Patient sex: F
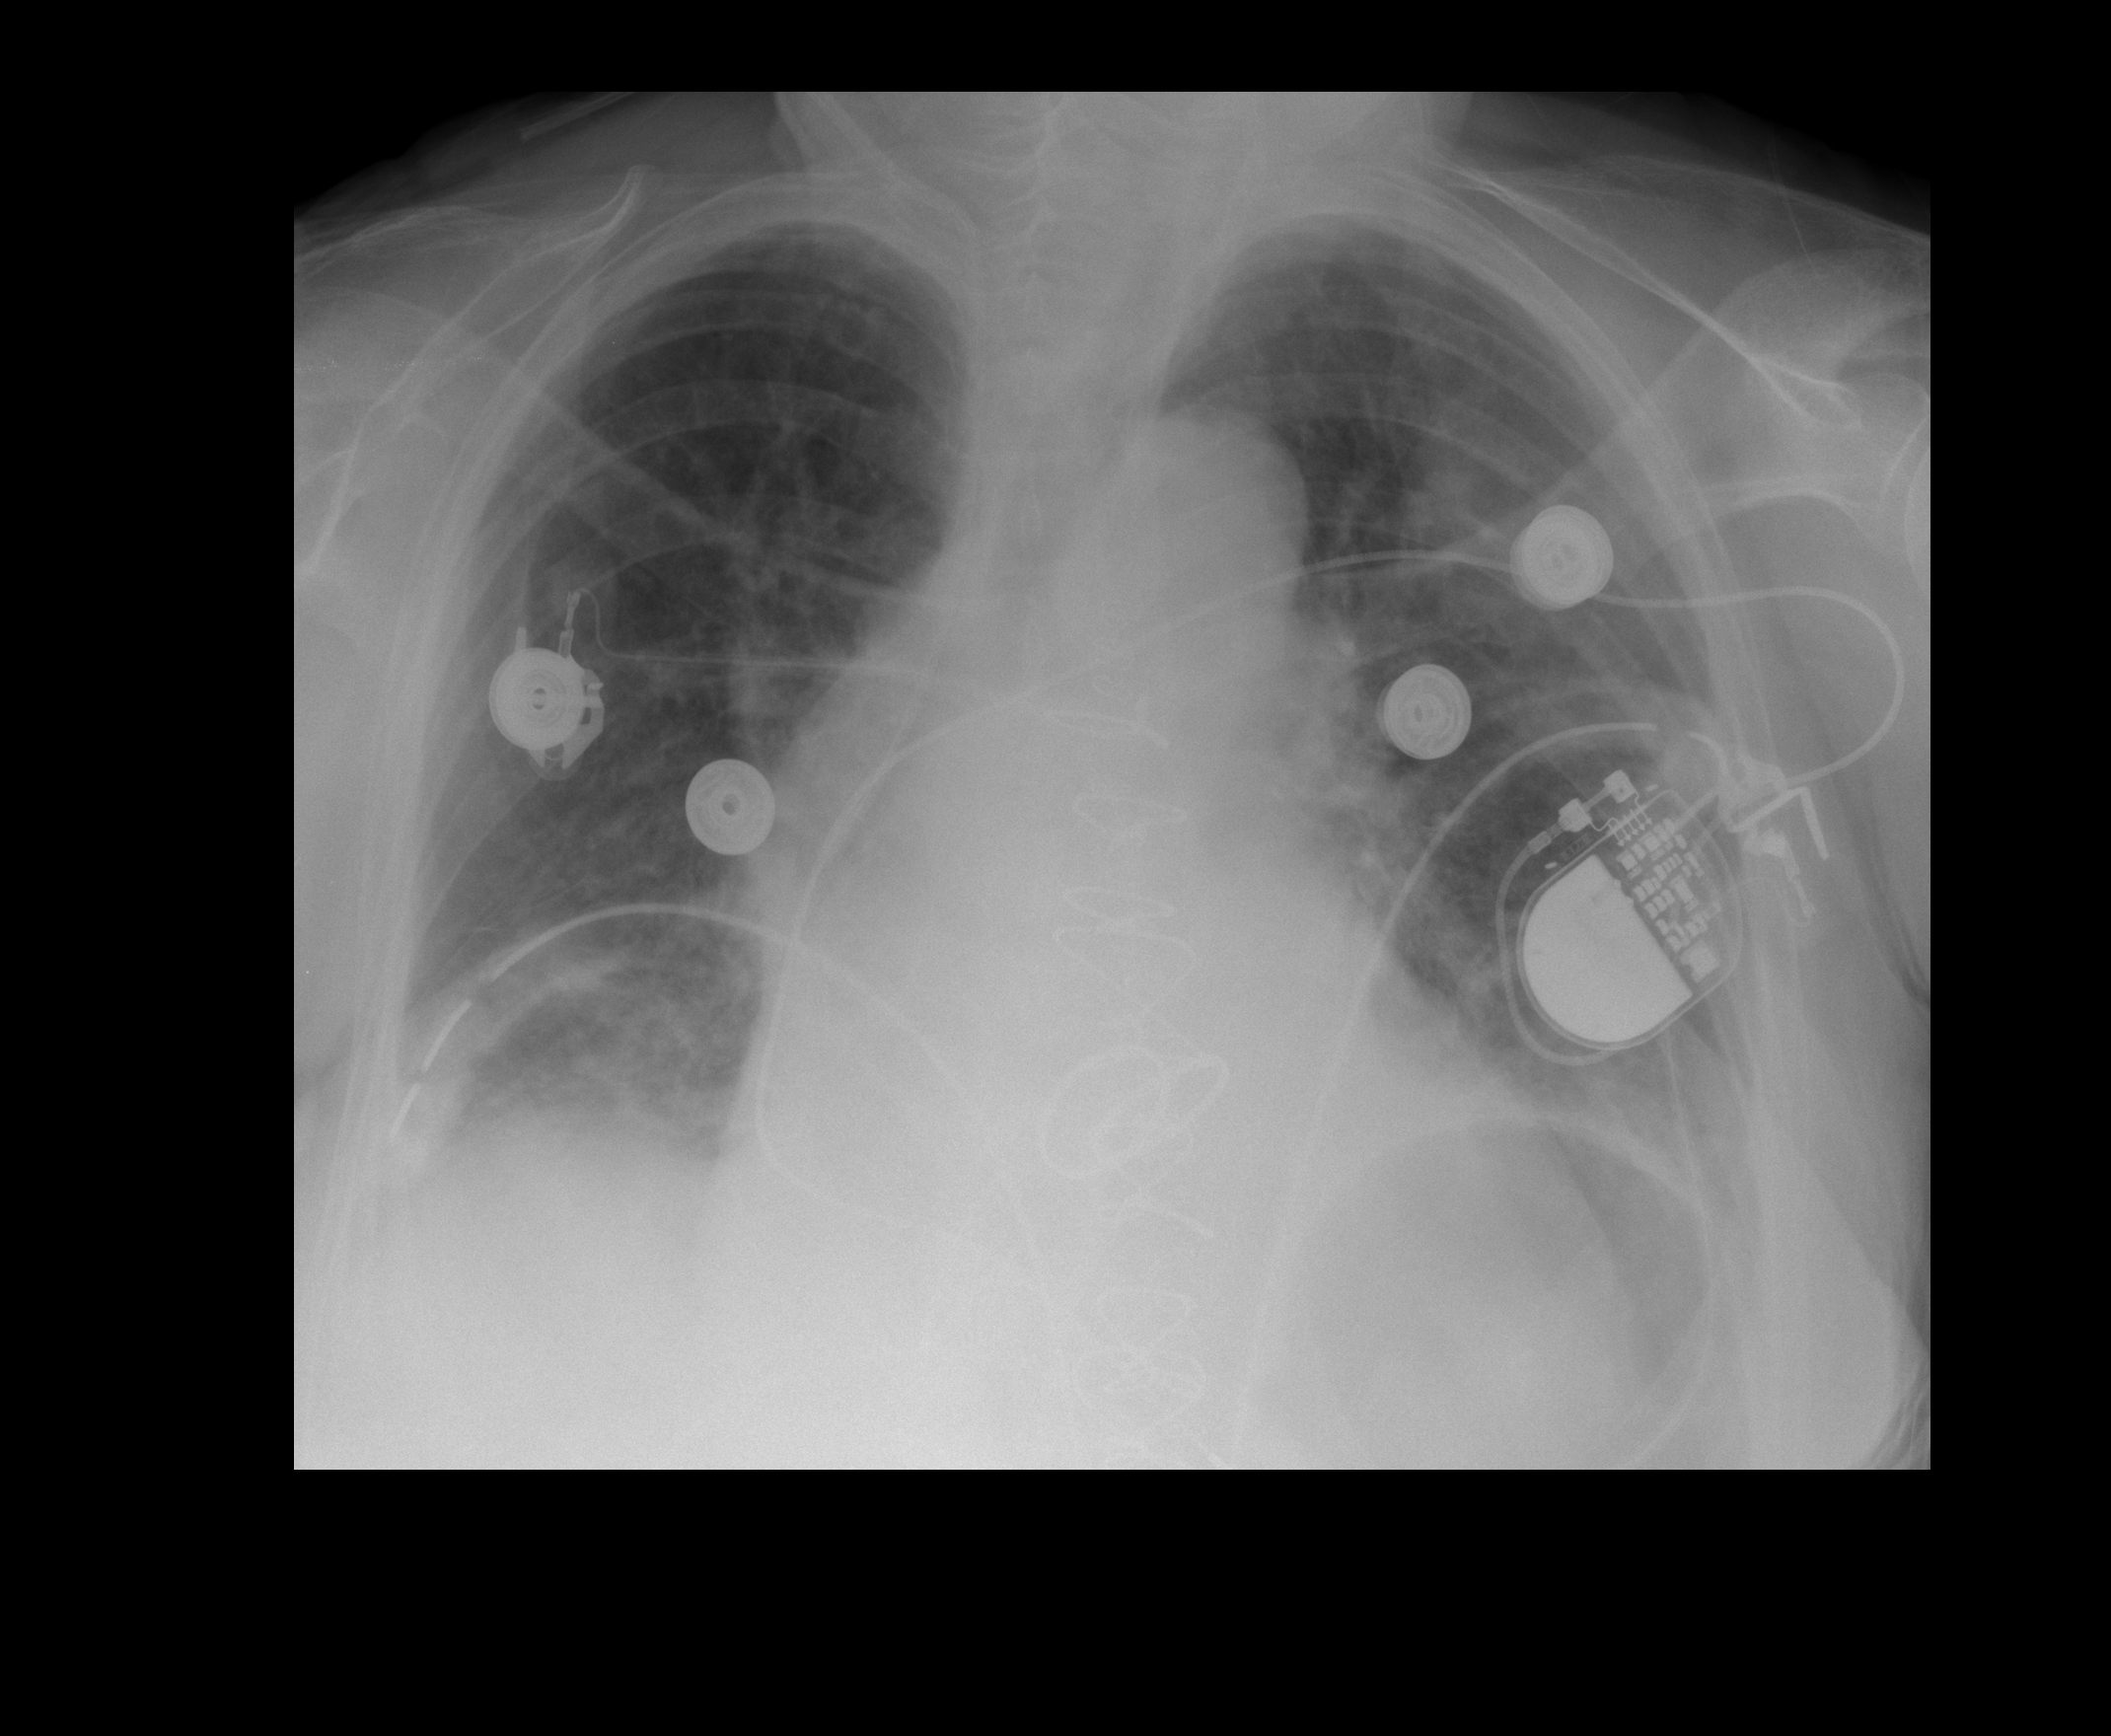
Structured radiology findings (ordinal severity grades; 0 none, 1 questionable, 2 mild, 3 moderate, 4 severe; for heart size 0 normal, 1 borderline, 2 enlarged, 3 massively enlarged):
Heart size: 1
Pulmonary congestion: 1
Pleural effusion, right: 1
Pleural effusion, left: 1
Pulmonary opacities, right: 1
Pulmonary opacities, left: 1
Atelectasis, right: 1
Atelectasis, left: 0